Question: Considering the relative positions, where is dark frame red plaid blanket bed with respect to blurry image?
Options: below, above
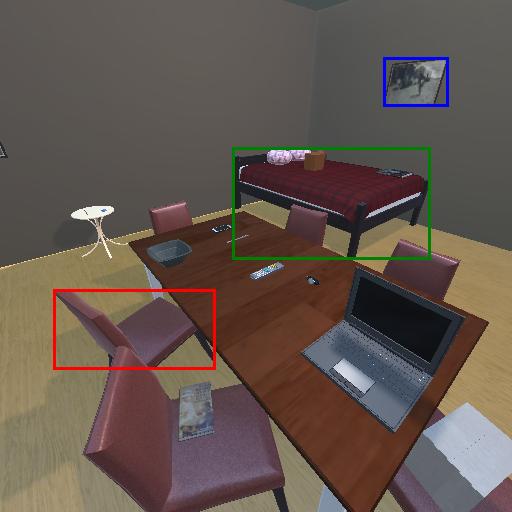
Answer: below